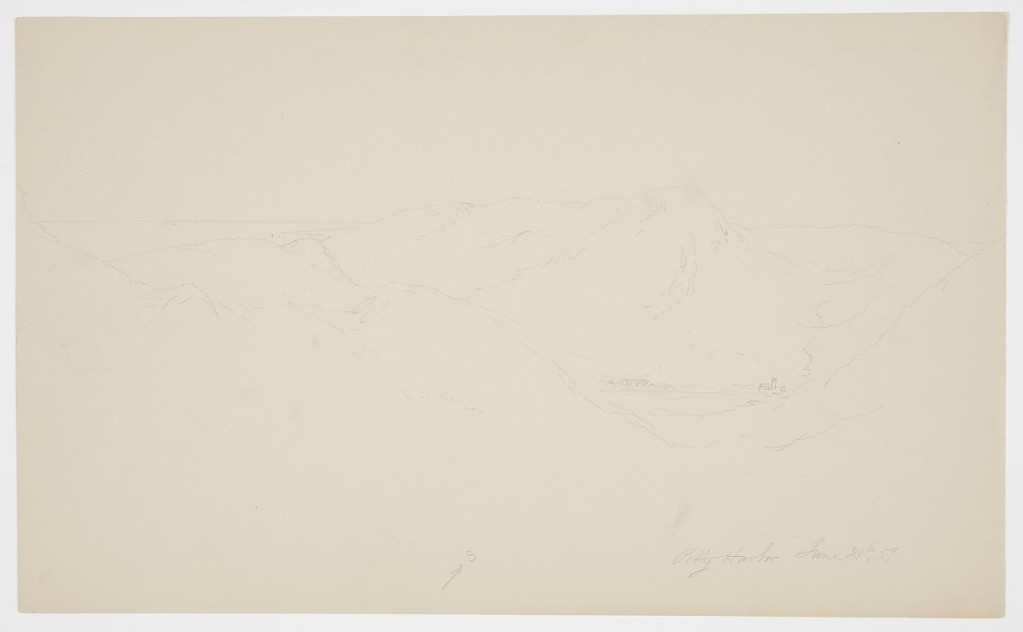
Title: View of Petty Harbour, Canada
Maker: Frederic Edwin Church, American, 1826–1900
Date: June 24, 1859
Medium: Graphite on tan wove paper
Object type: drawing
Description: Landscape sketch showing an elevated view of Petty Harbour (now Petty Harbour-Maddox Cove), in Newfoundland and Labrador, Canada, looking south from hills north of the town. In the foreground, steep hillsides at left and right frame a diminutive view of buildings in the town--one building with a tower (possibly a church) is prominently visible at center right, beside what could be a rising plume of chimney smoke. Another indistinct structure is shown beside it at left. A prominent hill known as Booms Head looms immediately above the tower at center right, while behind it, rolling terrain extends to the horizon. In the background at left, the Atlantic Ocean is visible.